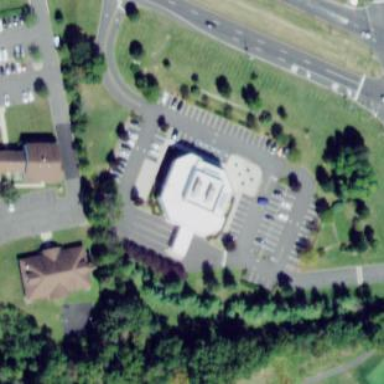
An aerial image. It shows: Bank building.